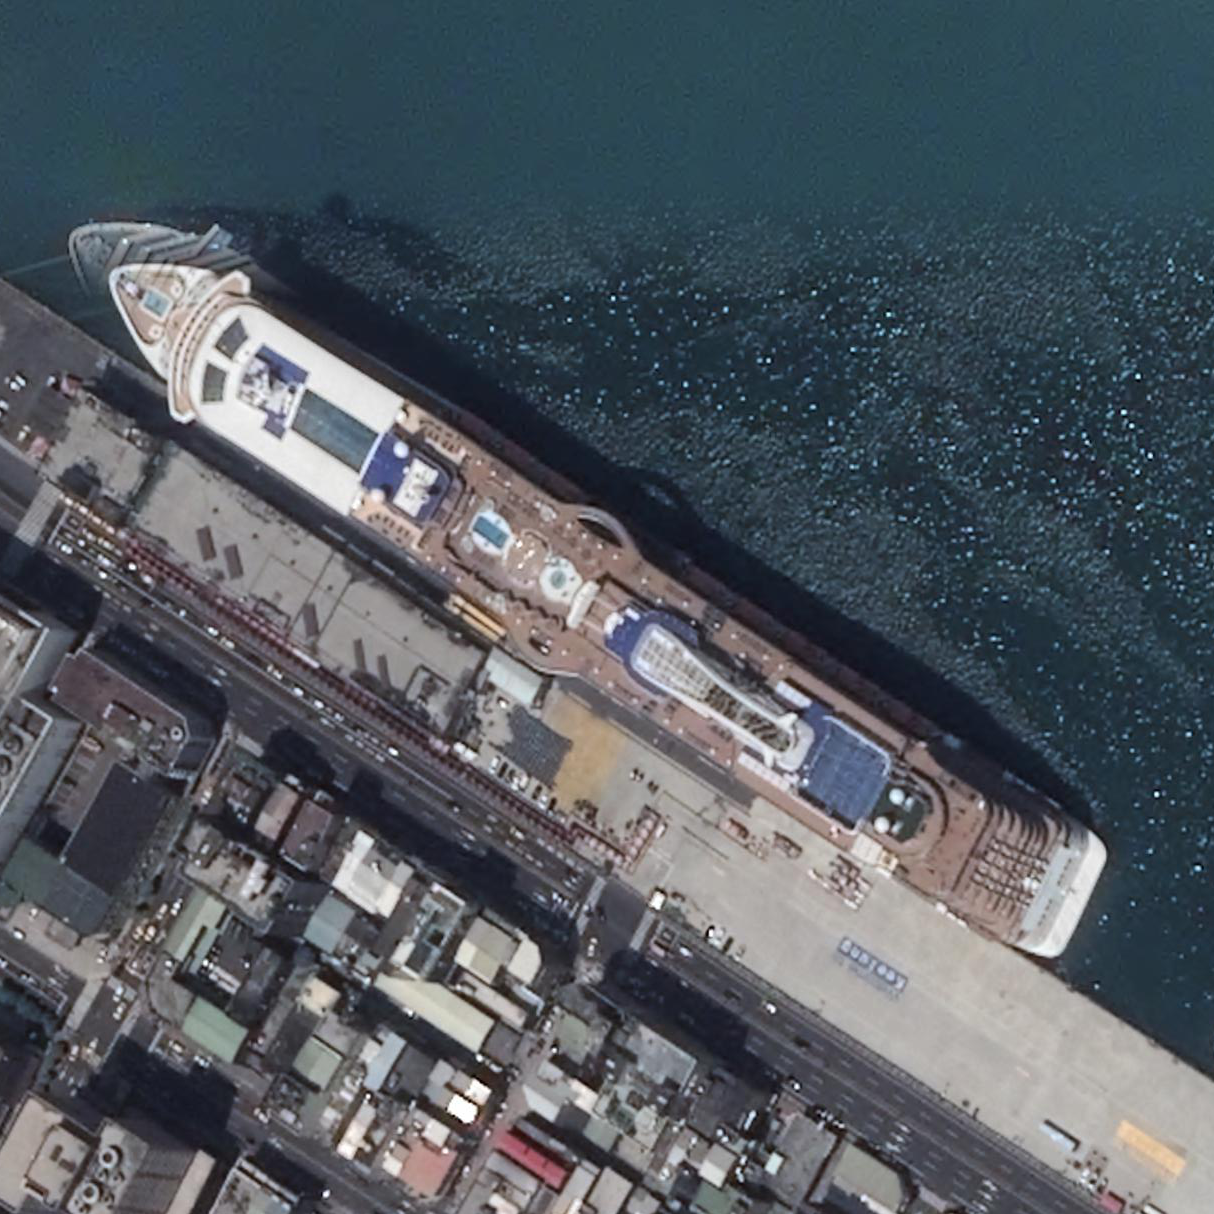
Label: Megayacht